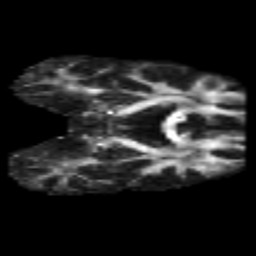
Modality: FA
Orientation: coronal
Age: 35
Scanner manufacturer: philips
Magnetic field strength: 3 T
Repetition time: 8.611 s
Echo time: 0.1268 s